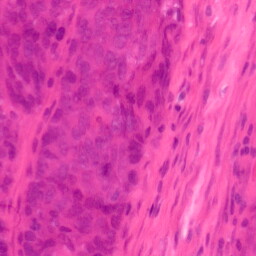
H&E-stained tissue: Colon